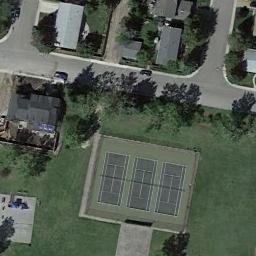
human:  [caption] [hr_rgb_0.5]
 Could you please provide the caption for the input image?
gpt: Many buildings of different shapes are beside the tennis courts .

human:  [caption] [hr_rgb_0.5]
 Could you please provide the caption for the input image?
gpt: The tennis court is on the grass next to some buildings and trees .

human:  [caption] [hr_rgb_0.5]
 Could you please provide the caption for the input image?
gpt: There is a road distance between the tennis court on the lawn and the residential area .

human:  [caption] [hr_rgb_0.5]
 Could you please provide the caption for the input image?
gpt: Many tennis courts are painted on the track .

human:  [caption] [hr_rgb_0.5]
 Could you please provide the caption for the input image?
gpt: The tennis courts are on a green meadow beside some buildings .